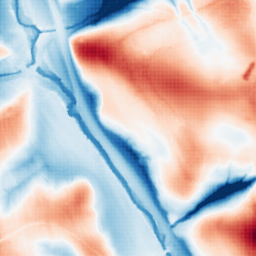
Category: edge_preserving
Decomposition family: guided
Decomposition parameters: radius: 32
eps: 0.01
Upsampling method: sinc_blackman
Upsampling parameters: scale: 2
kernel_size: 4
Upsampling scale: 2